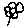
Label: flower